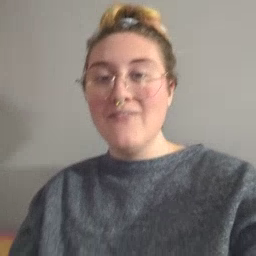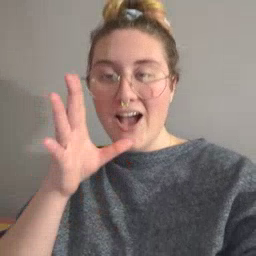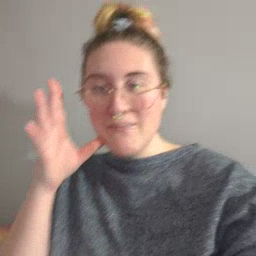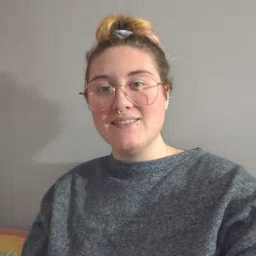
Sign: farm